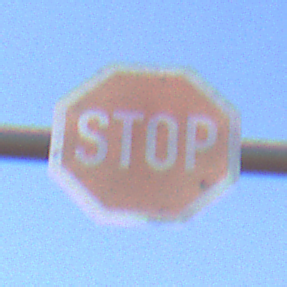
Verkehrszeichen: Stop
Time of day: MorningAfternoon
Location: Outdoor (Nature)
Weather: Clear
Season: NotSpecified
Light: Natural